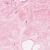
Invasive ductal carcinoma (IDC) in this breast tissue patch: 0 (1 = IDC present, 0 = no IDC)